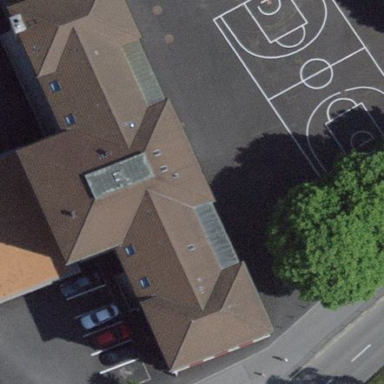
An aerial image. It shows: School building.